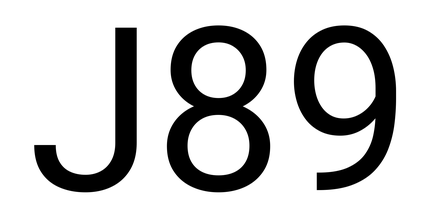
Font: Roboto_Regular